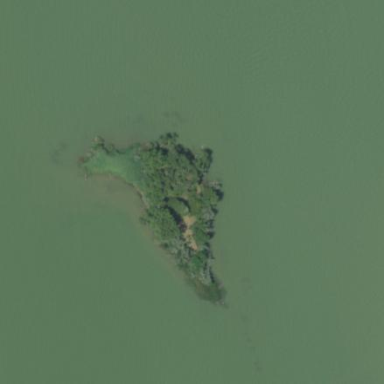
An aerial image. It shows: Islet.